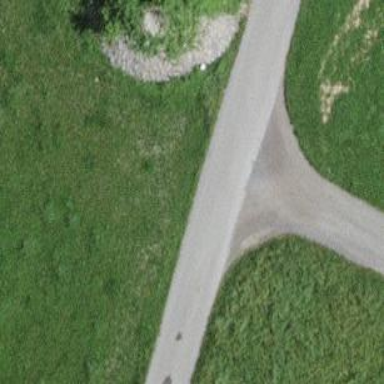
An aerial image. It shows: Unpaved residential road.